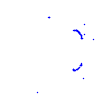
Particle: kaon